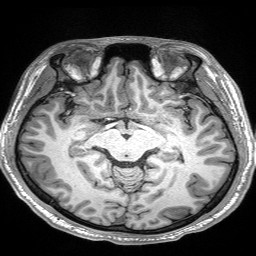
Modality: T1w
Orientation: coronal